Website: bh-photo
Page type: customer-info-address
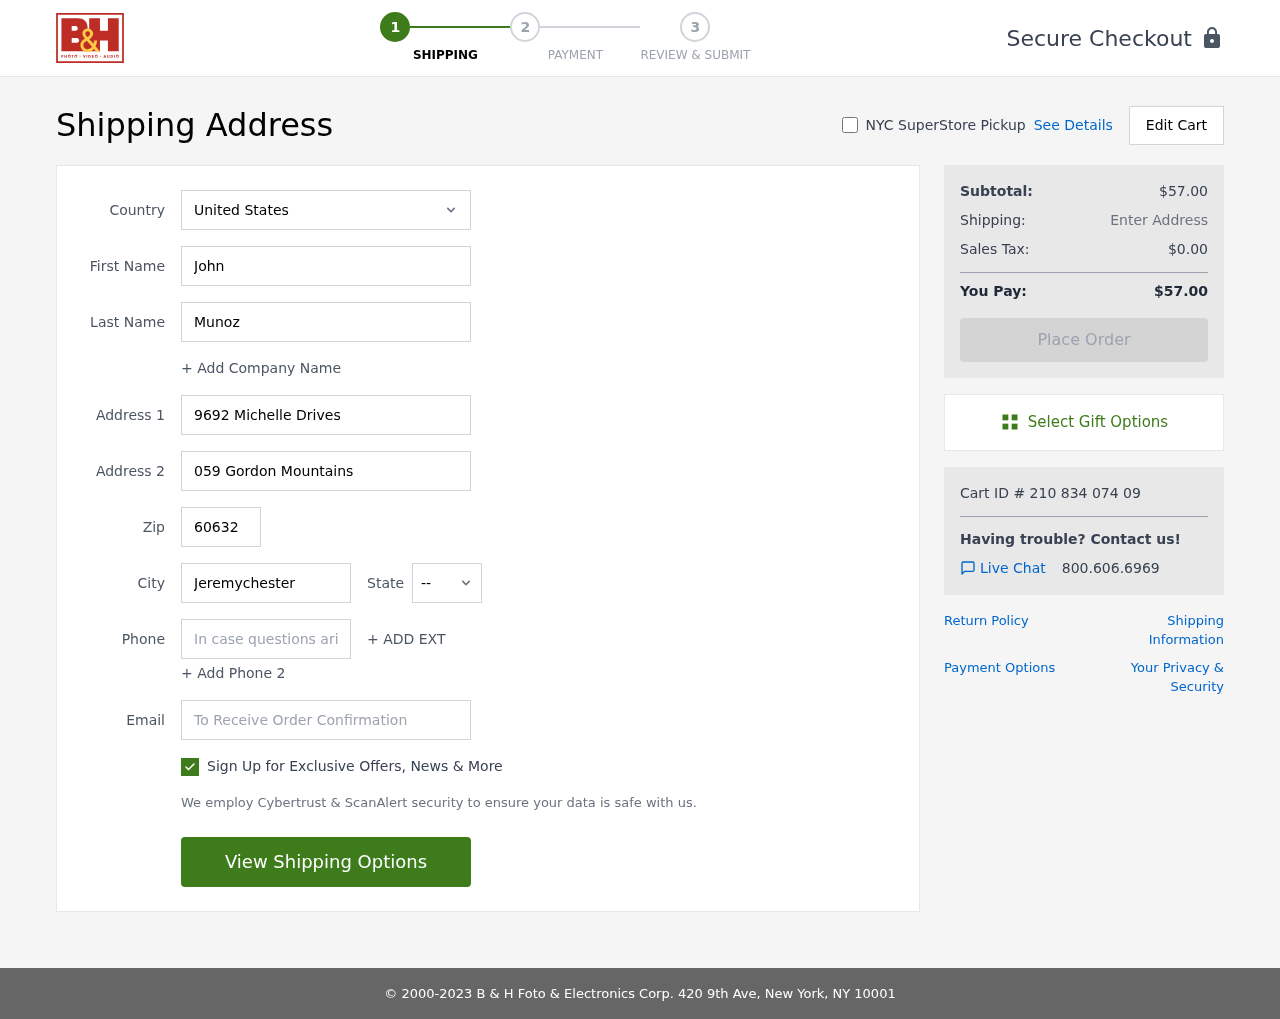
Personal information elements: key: PII_CITY
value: Jeremychester
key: PII_COUNTRY
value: United States
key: PII_EMAIL
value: john_munoz@yahoo.com
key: PII_FIRSTNAME
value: John
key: PII_LASTNAME
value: Munoz
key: PII_PHONE
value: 8178660710
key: PII_POSTCODE
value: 60632
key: PII_STATE_ABBR
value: AK
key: PII_STREET
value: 9692 Michelle Drives
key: PII_STREET2
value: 059 Gordon Mountains
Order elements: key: ORDER_SUBTOTAL
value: $57.00
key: ORDER_TAX
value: $0.00
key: ORDER_TOTAL
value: $57.00
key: ORDER_ID
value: Cart ID # 210 834 074 09